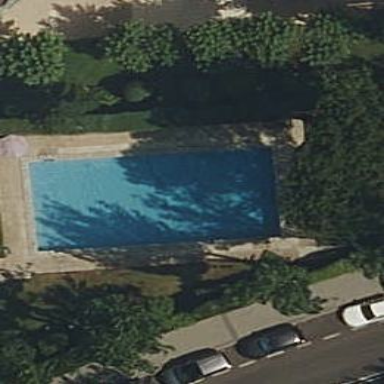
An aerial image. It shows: Swimming pool located in leisure land.